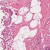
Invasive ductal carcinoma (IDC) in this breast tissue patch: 0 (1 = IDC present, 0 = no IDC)